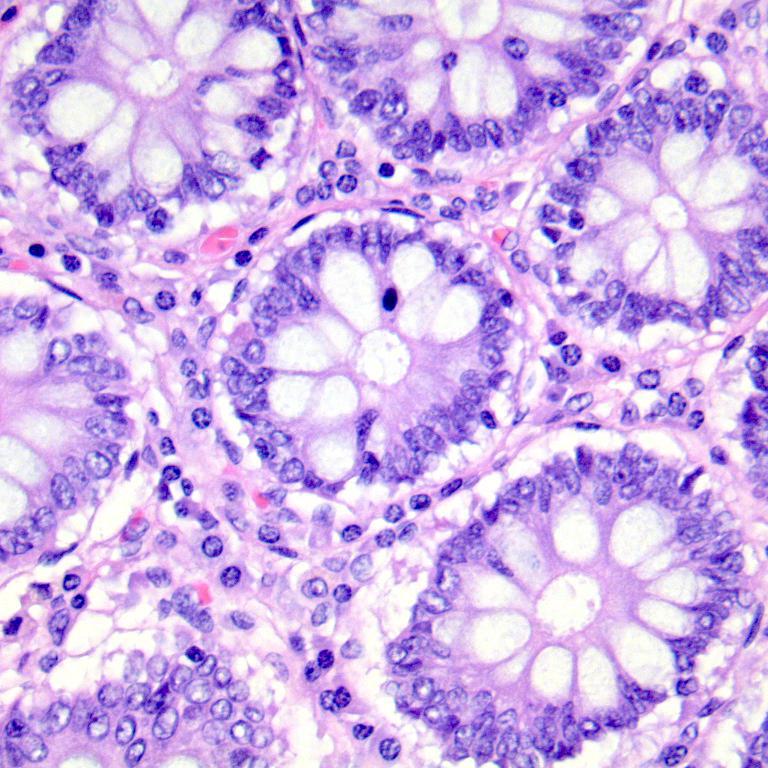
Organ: colon
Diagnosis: benign